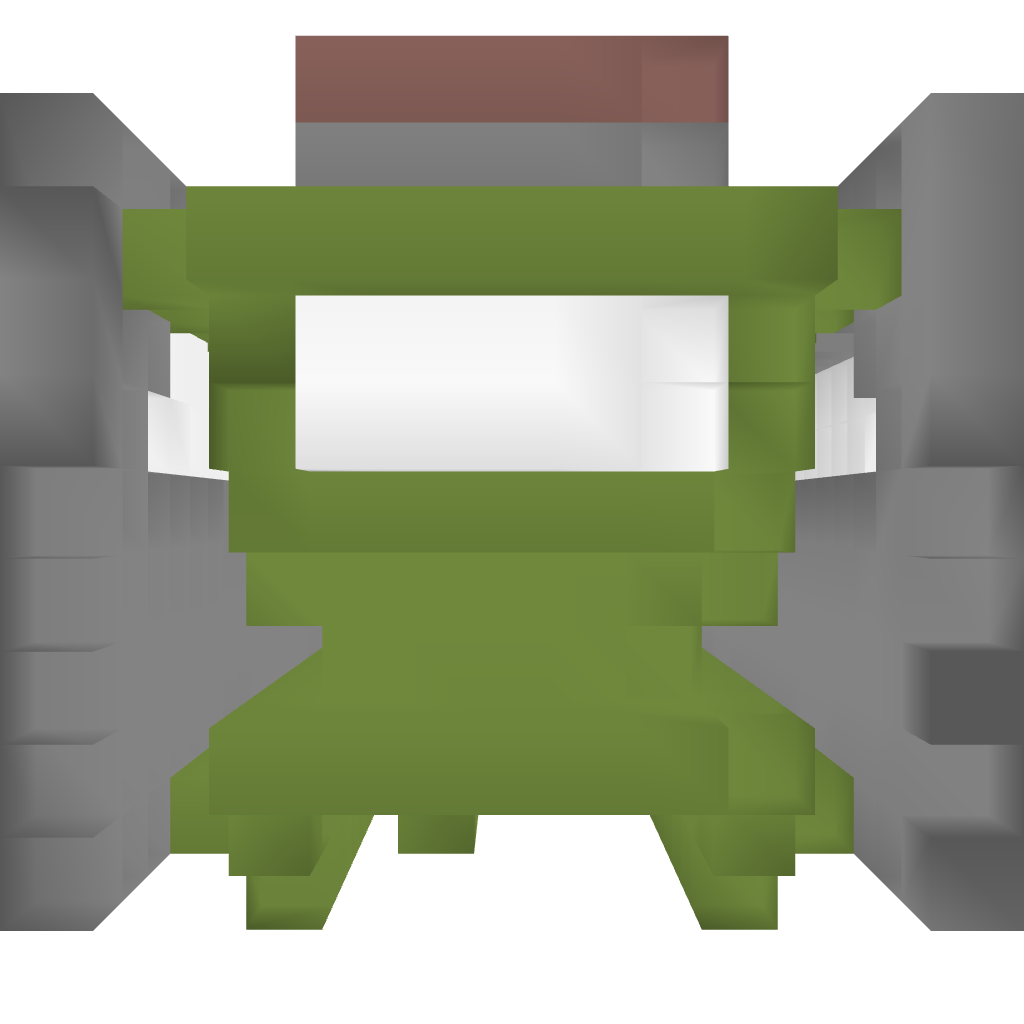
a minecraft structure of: HMS Ogre bad low quality